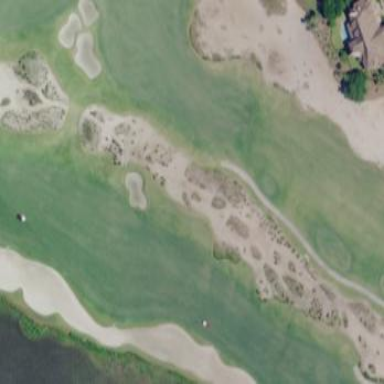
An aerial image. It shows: Golf bunker filled with natural sand.